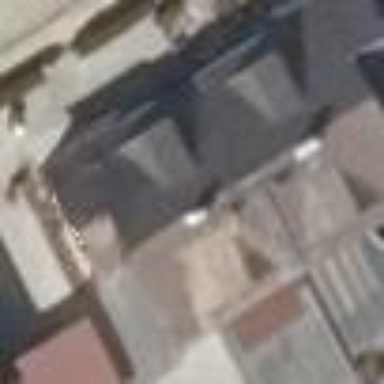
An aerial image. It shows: Residential building.